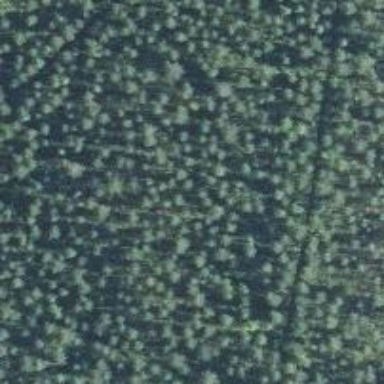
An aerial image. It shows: Forest area.